【题型】填空题　【知识点】平面几何　【难度】easy
如图，把 $\angle APB$ 放在量角器上，读得射线 $PA$、$PB$ 分别经过刻度 117 和 153，把 $\angle APB$ 绕点 $P$ 逆时针方向旋转到 $\angle A'PB'$，当 $\angle APB' = \frac{1}{2}\angle APA'$ 时，射线 $PA'$ 经过刻度 \underline{\hspace{2cm}}.

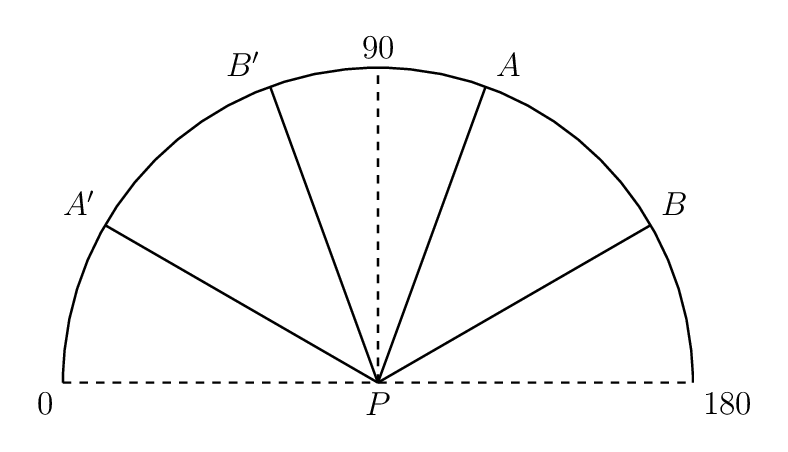
【解答】
\noindent \textbf{【答案】} 45

\noindent \textbf{【分析】} 根据量角器可知，$\angle APB = 36^\circ$，再根据旋转的性质可知，$\angle A'PB' = 36^\circ$，然后结合已知条件求出 $\angle APA' = 72^\circ$，即可得到射线 $PA'$ 经过刻度。

\noindent \textbf{【详解】} 解：$\because$ 射线 $PA$、$PB$ 分别经过刻度 117 和 153，

$\therefore \angle APB = 153^\circ - 117^\circ = 36^\circ$，

$\because \angle A'PB'$ 由 $\angle APB$ 绕点 $P$ 逆时针方向旋转得到，

$\therefore \angle A'PB' = \angle APB = 36^\circ$，

$\because \angle APA' = \angle APB' + \angle A'PB'$，且 $\angle APB' = \frac{1}{2}\angle APA'$，

$\therefore \angle APA' = \frac{1}{2}\angle APA' + 36^\circ$，

$\therefore \angle APA' = 72^\circ$，

$\therefore$ 射线 $PA'$ 经过刻度 $117 - 72 = 45$，

故答案为：45.

\noindent \textbf{【点睛】} 本题考查了读角、旋转的性质，角的计算，找出图形中角度之间的数量关系是解题关键。